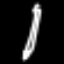
Label: pencil